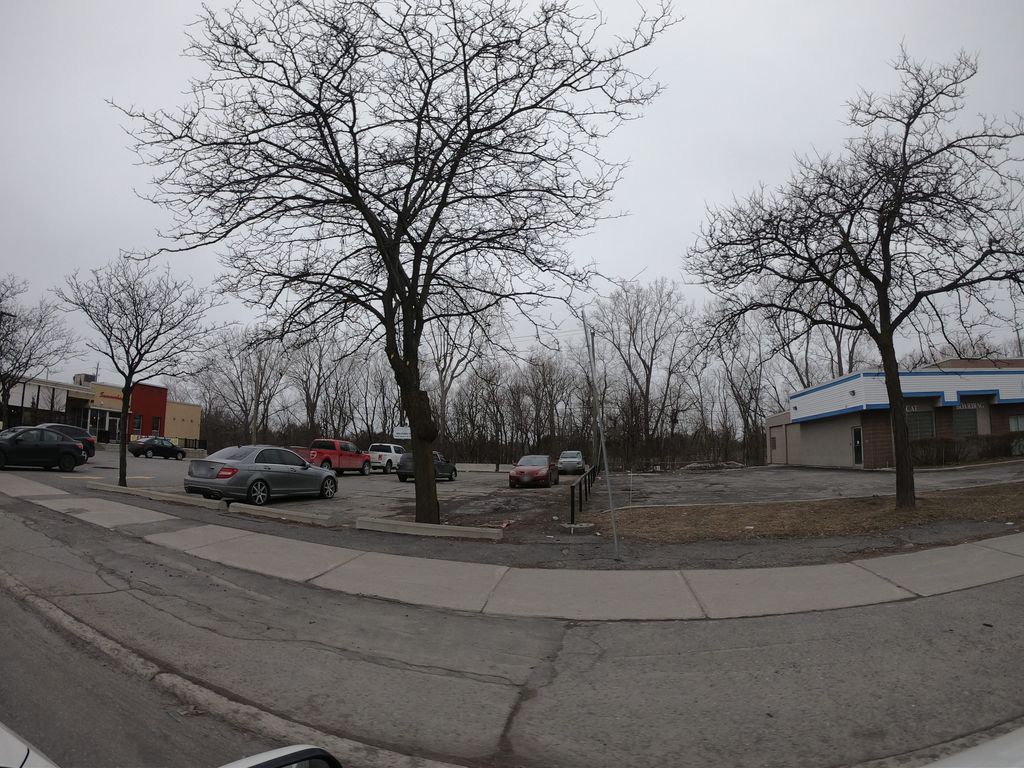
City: ottawa-gatineau